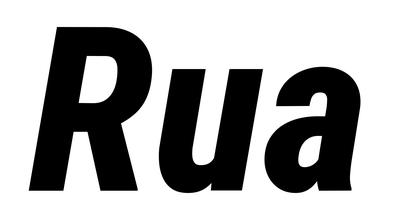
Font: Roboto-Italic_Condensed_ExtraBold_Italic